Question: I want to create an Android tab view to look like this image:

I guess there are many ways to Rome, but I think I still haven't found the ideal one. My idea was to cut out a divider and an active divider and place them between the buttons. However, I don't know if this would be such a good solution because I still would need different styling for the first and last button. I already have a 9 patch for the surrounding (grey) container.
I've also thought about making a red 9 patch for the red bar, and than just style the selected button. The problem with this solution is that I'd still have to place the top diagonal white lines according to the number of buttons.
Does anyone have a better solution for me?
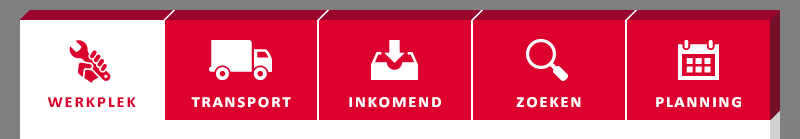
Answer: Here's another approach: to separate the header from the tabs. A bit complicated, yes, but the benefits are:
1. It allows you to define common tabs style;
2. Supports any number of buttons.

On this picture the buttons are of different width, so in reality an additional 'ImageView' may be needed to the left of the header.
Let's create our header view as a LinearLayout. We can put upper dividers and stretchable gaps with the same 'layout_weight'.
'''
public class HeaderLayout extends LinearLayout {
public HeaderLayout(Context context) {
super(context);
initView();
}
public HeaderLayout(Context context, AttributeSet attrs) {
super(context, attrs);
initView();
}
public void setNumberOfColumns(int number) {
removeAllViews();
for (int i = 0; i < number; i++) {
addView(getColumnView(), getColumnLayoutParams());
// We don't need a divider after the last item
if (i < number - 1) {
addView(getDividerView(), getDividerLayoutParams());
}
}
}
private void initView() {
setBackgroundResource(R.drawable.header_bg);
}
private View getColumnView() {
return new View(getContext());
}
private View getDividerView() {
ImageView dividerView = new ImageView(getContext());
dividerView.setImageResource(R.drawable.header_divider);
dividerView.setScaleType(ImageView.ScaleType.FIT_XY);
return dividerView;
}
private LayoutParams getColumnLayoutParams() {
return new LayoutParams(0, LayoutParams.MATCH_PARENT, 1.0f);
}
private LayoutParams getDividerLayoutParams() {
return new LayoutParams(LayoutParams.WRAP_CONTENT, LayoutParams.MATCH_PARENT);
}
}
'''
Where 'R.drawable.header_bg' is a 9patch:

And 'R.drawable.header_divider' is a simple (optionally transparent) bitmap:

For me personally, making different background for the first and the last button is the least difficult solution, but it depends on the actual task.